Question: > On my Website, i made a jQuery tab with this Code:
'''
<div id="tabs">
<ul>
<li><a href="#tabs-1">Grundlegendes</a></li>
</ul>
<div id="tabs-1">
<p>
<div class="gen_col">
<div class="gen_col_1">Benutzername</div>
<div class="gen_col_2"><input type="text" name="username" id="username" class="as_input" /></div>
<div class="gen_col_1">Passwort</div>
<div class="gen_col_2"><input type="password" name="password" id="password" class="as_input"/></div>
<div class="gen_col_0"><input type="submit" name="login" id="login" value="Login &raquo;" class="as_button" /></div>
</div>
</p>
</div>
</div>
'''
> The Stylesheet for the gen_col attributes:
'''
.gen_col {
width:400px;
}
.gen_col_0 {
width:400px;
float:left;
padding-top: 10px;
font-size:1.5em;
font-style:italic;
}
.gen_col_1 {
width:90px;
float:left;
padding-top: 6px;
font-weight:bold;
}
.gen_col_2 {
width:310px;
float:left;
padding-top: 6px;
}
'''
> Now, i got this output on my Website:

> Is there a way, to display this correctly?
(The content of my Tab isn't really a Login, but for Test and demonstrating i add this fields+values.Thx in Advance
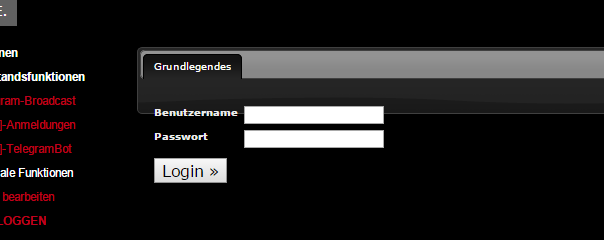
Answer: seems you re forgot the <URL>.
add the 'clearfix' class to the '.gen_col'
'''
<div class="gen_col clearfix">
'''
I think <URL>